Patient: sex F, age 31
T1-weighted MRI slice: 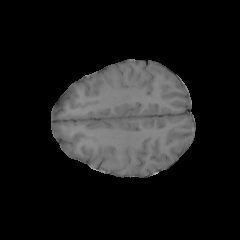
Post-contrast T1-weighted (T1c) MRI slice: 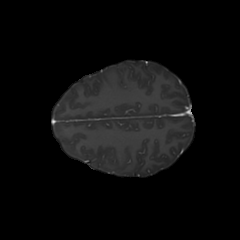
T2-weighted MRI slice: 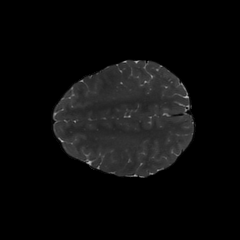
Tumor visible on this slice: no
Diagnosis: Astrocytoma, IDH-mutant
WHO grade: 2